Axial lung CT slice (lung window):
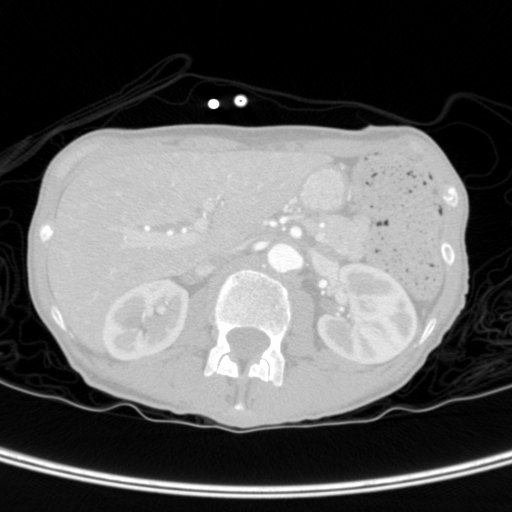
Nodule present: no